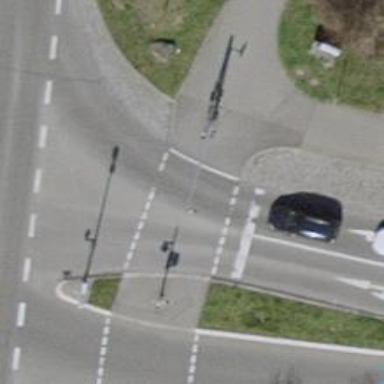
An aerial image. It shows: Road crossing with traffic signals and pedestrian island.